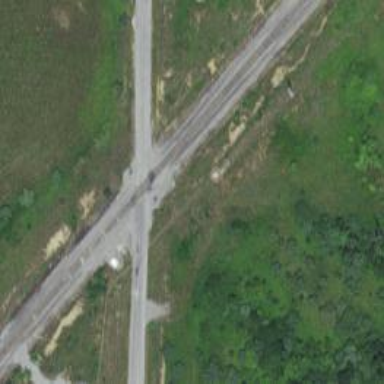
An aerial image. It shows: Railway level crossing.